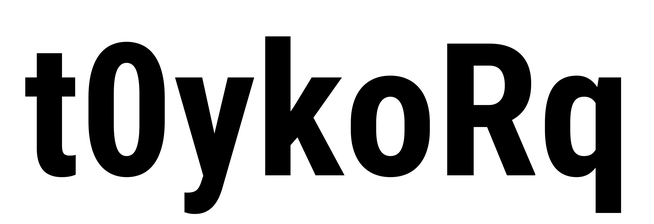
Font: Roboto_Condensed_Bold